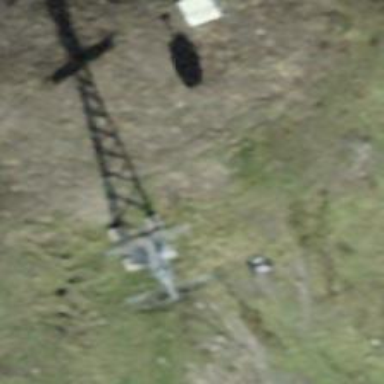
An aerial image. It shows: Pylon used for aerialway.